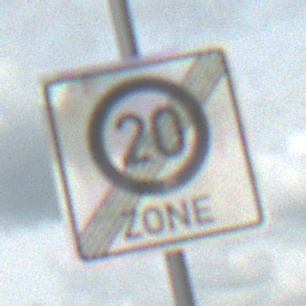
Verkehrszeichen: EndeZone20
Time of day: Midday
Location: Outdoor (Suburban)
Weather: PartlyCloudy
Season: Summer
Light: Natural